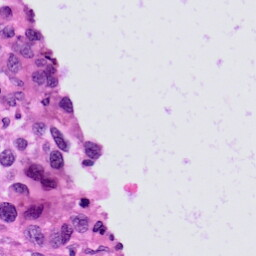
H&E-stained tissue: Skin